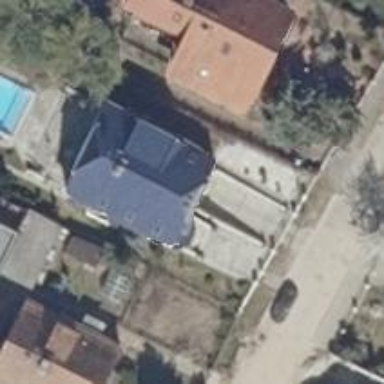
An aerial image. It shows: Half-hipped roof house.